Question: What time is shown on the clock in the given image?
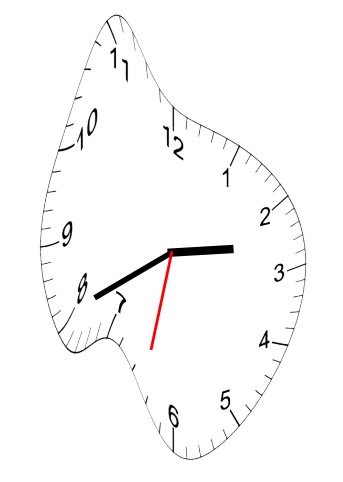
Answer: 02:40:32